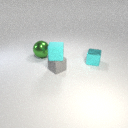
small gray rubber cube in front of small cyan metal cube